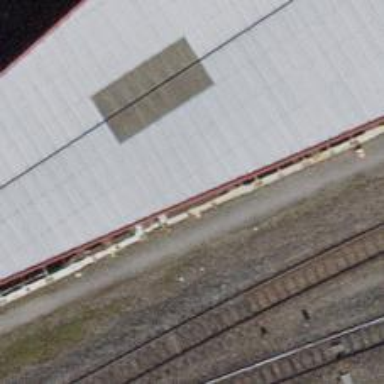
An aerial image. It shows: Single railway spur track.